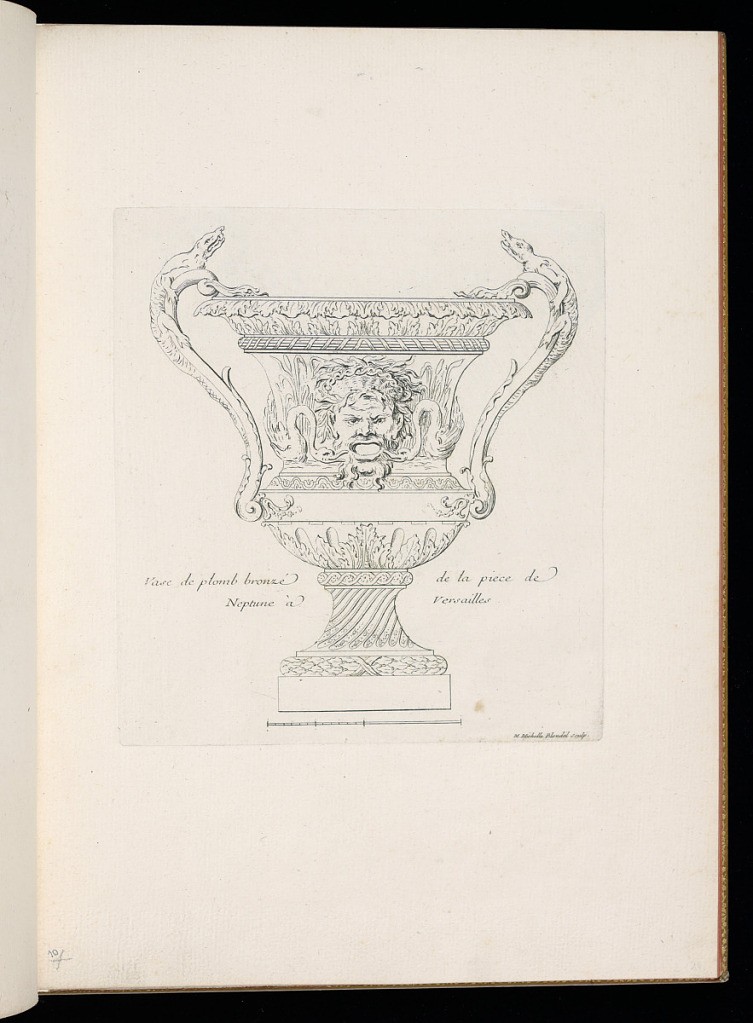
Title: Vase en plomb bronzé de la piece de Neptune à Versailles
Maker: Marie Michelle Blondel, French, active mid 18th century
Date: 1744–56
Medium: Etching on laid paper
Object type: Print
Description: Design for a vase from Neptune's Fountain at Versailles. The vase is decorated with acanthus leaf, foliage and laurel leaf ornament, with a central open-mouthed mascaron flanked by two swans within a landscape of foliage and reeds. The handles are decorated with lizards. The description is lettered on either side of the foot, with a scale below. The plate is signed.